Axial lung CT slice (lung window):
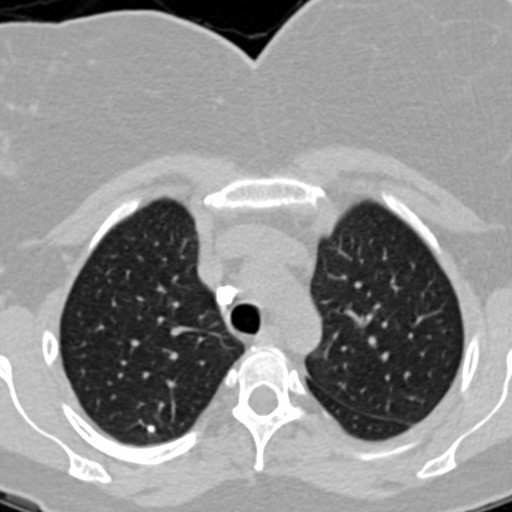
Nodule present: yes
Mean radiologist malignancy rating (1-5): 1